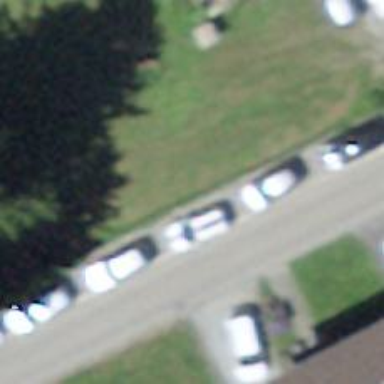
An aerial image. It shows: Parking area.